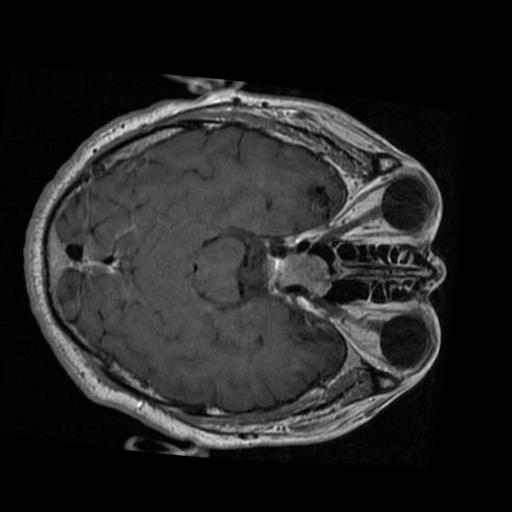
Label: brain_tumor